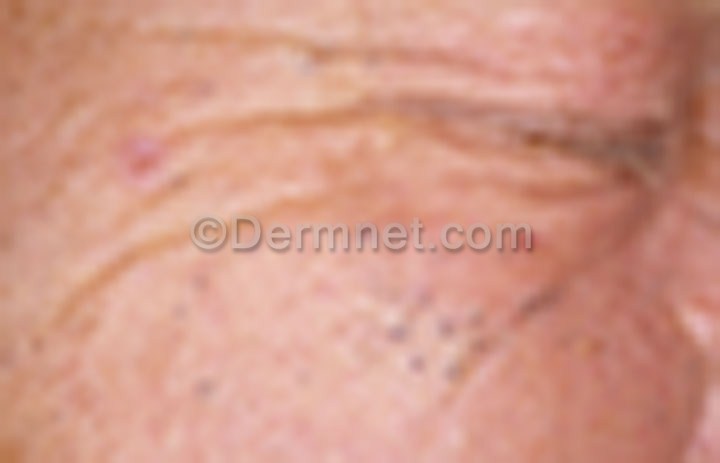
Disease: Light Diseases and Disorders of Pigmentation